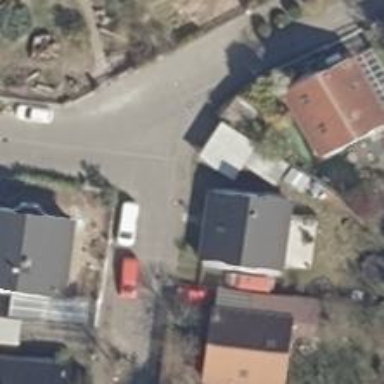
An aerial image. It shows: Residential road.